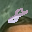
Label: 8